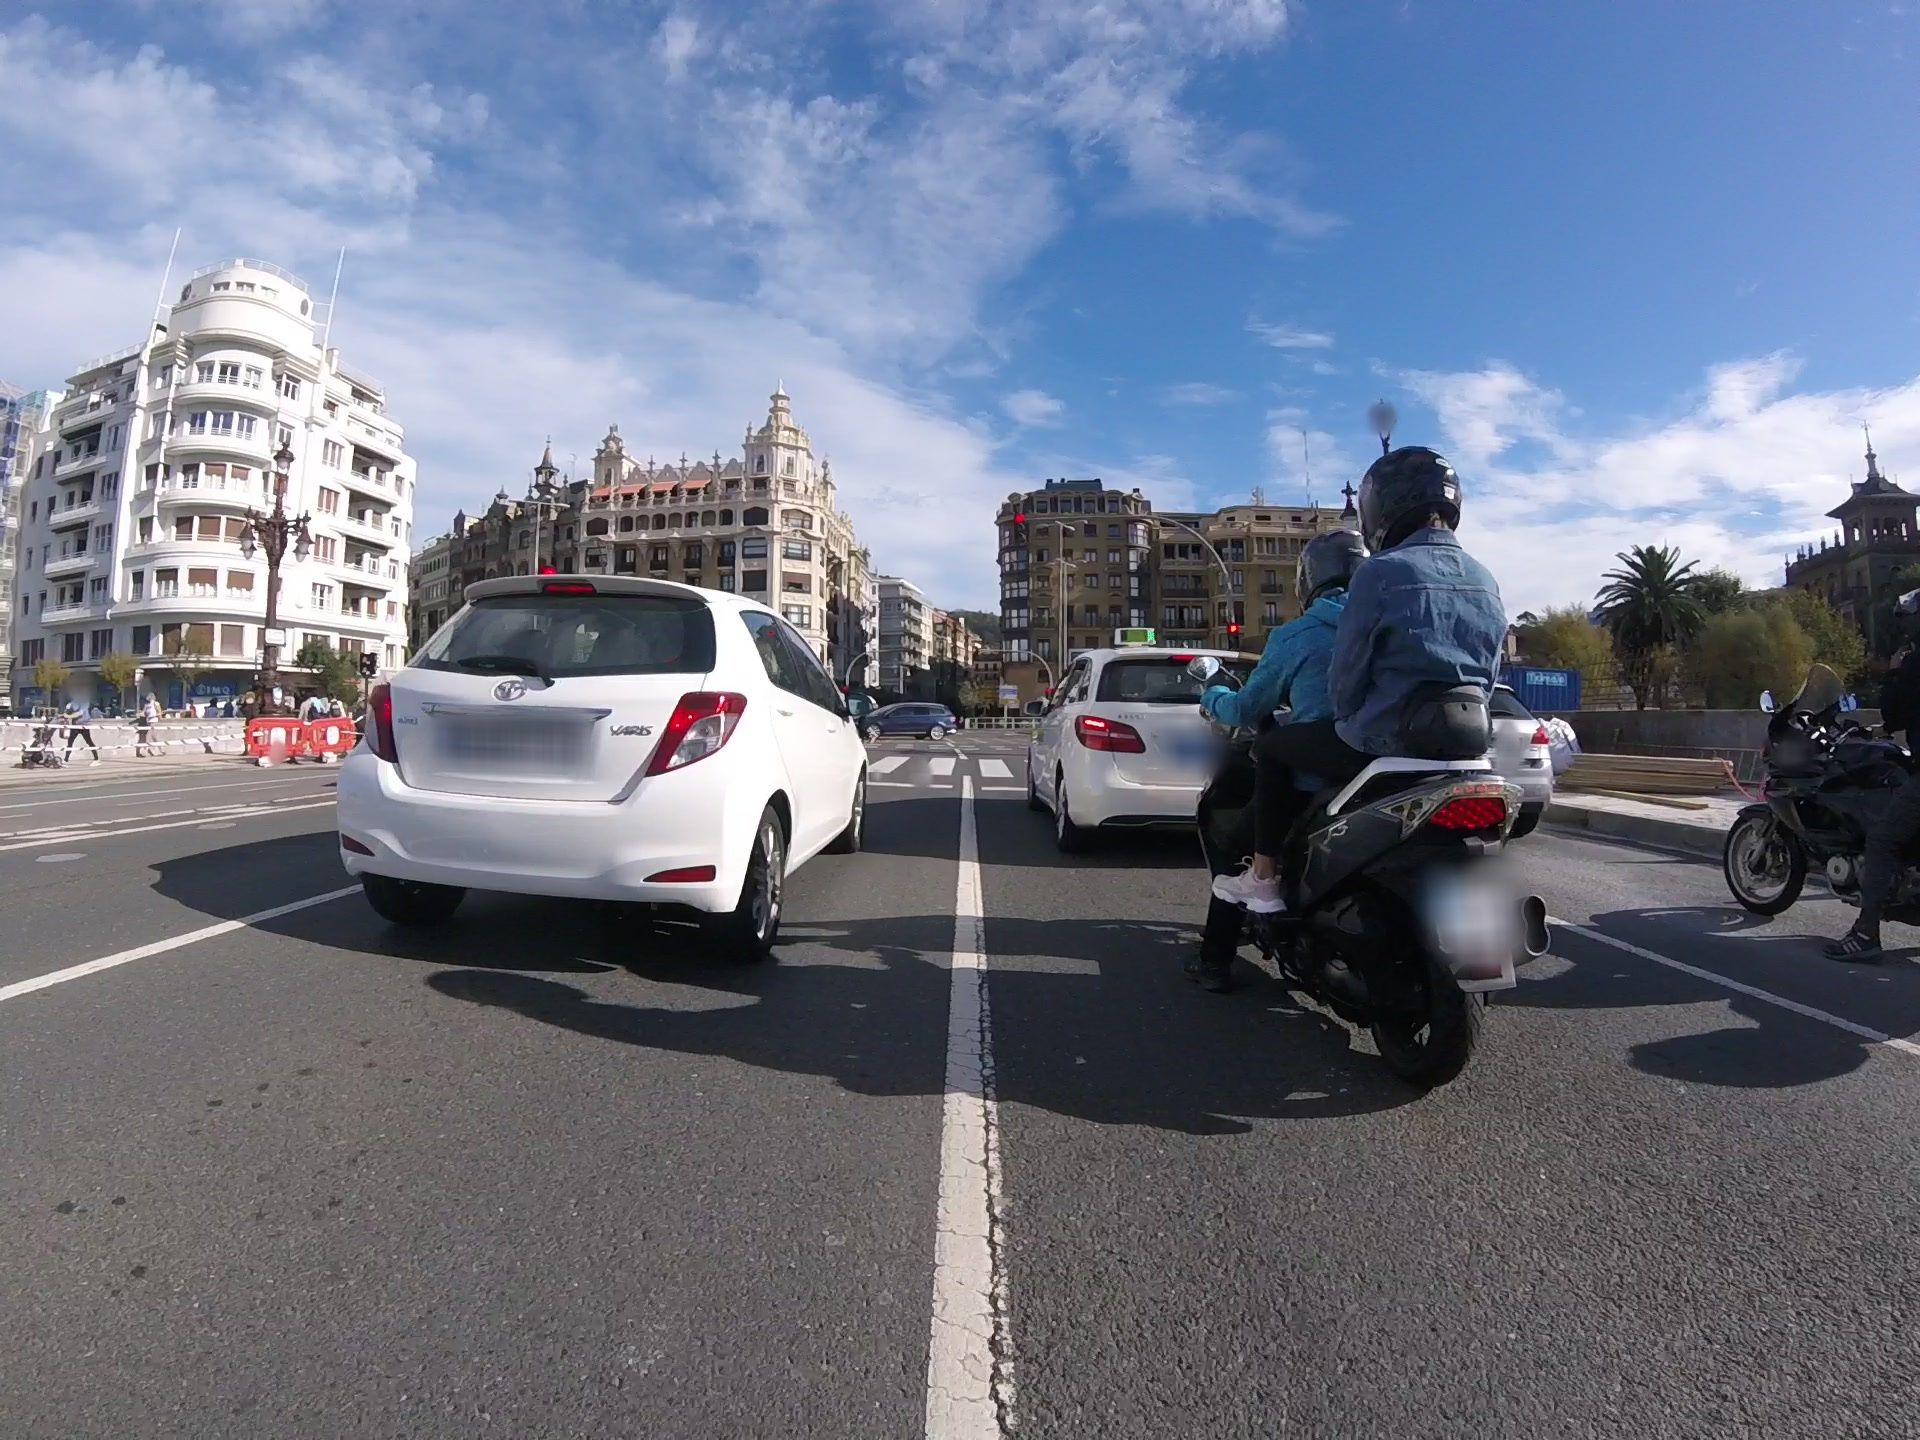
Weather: clear
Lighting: day
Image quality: good
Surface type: driving surface
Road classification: secondary
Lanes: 4
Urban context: urban centre
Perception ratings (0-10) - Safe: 7.26, Lively: 8.95, Beautiful: 7.81, Boring: 4.73, Depressing: 1.9, Wealthy: 5.18